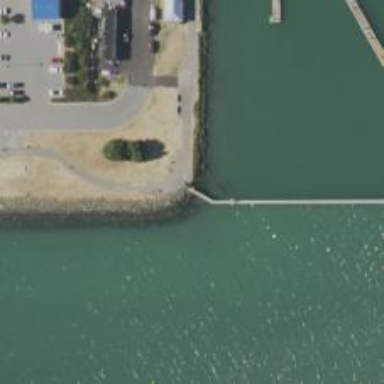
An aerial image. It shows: Breakwater structure.